Question: Suppose I have an explicit equation that could represent an object shape in OpenGL, how should I sort of "plot" out the shape from the explicit equation?
For example, I have this explicit equation:

Both 'u' and 'v' are members of the real numbers.
I then tried to do this in OpenGL C++:
'''
float maxParts = 20;
vector<float> point(3);
glBegin(GL_QUAD_STRIP);
for(int i=0; i<=maxParts; i++) {
float u = ((float)i/maxParts)*2*M_PI;
for(int j=-maxParts; j<=maxParts; j++) {
float v = (j/maxParts) * M_PI;
point[0] = cos(u) * (4.0+3.8*cos(v));
point[1] = sin(u) * (4.0+3.8*cos(v));
point[2] = (cos(v) + sin(v) - 1.0) * (1.0 + sin(v)) * log(1.0-M_PI*v/10.0) + 7.5 * sin(v);
glVertex3f(point[0], point[1], point[2]);
}
}
glEnd();
'''
But it turns out to be just really crappy. The above code somewhat gives a slight impression of the shape but the polygons are not rendered properly. How should I iterate through the explicit equation for the x, y and z coordinates to construct the shape from the equation?
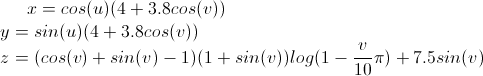
Answer: You're generally going into the right direction. However you missed the crucial step, that you'll have to split down the patch into smaller quads (tesselate it). So you don't just iterate over the sampling points, you iterate over the patches and must generate 4 sampling points for each patch.
Also you need to supply the vertex normals. The vertex normals are given by taking the cross product of the vectors and
Code example for emitting independent quads:
'''
const int patches_x, patches_y;
const float patch_size_x, patch_size_y;
int px, py;
for(px = 0; px < patches_x; px++) for(py = 0; py < patches_y; py++) {
const float U = px * patch_size_x;
const float V = py * patch_size_y;
{
float u, v;
u = U - patch_size_x/2.0;
v = V - patch_size_y/2.0;
emit_quad_vertex(u, v);
}
{
float u, v;
u = U + patch_size_x/2.0;
v = V - patch_size_y/2.0;
emit_quad_vertex(u, v);
}
{
float u, v;
u = U + patch_size_x/2.0;
v = V + patch_size_y/2.0;
emit_quad_vertex(u, v);
}
{
float u, v;
u = U - patch_size_x/2.0;
v = V + patch_size_y/2.0;
emit_quad_vertex(u, v);
}
}
'''